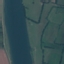
Land use / land cover class: River